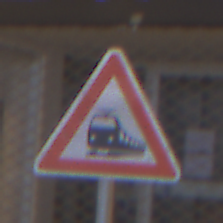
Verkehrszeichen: Bahnuebergang
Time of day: Night
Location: Outdoor (Urban)
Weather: Overcast
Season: Winter
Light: Artificial